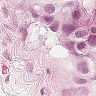
Metastatic tissue present: yes